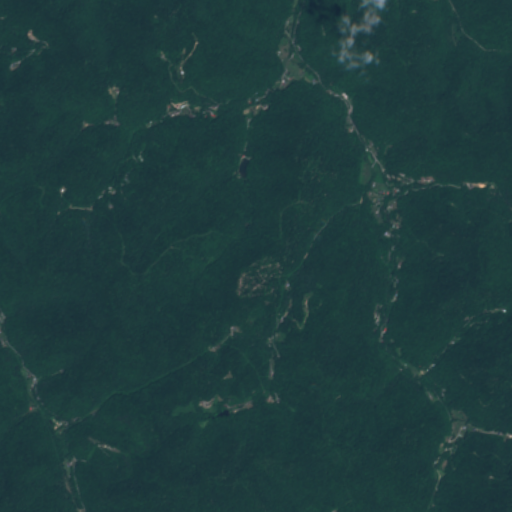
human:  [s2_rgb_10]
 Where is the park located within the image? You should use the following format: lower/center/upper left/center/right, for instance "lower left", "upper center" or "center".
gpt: The park is located in the lower left of the image.
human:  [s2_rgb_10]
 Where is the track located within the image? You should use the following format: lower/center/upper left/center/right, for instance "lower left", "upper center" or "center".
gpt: There is no track in the image.